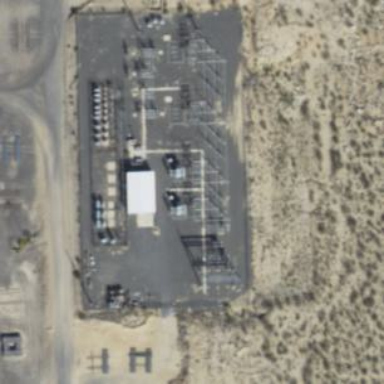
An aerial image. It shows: Outdoor power substation surrounded by fence. This substation operates at the transmission level.